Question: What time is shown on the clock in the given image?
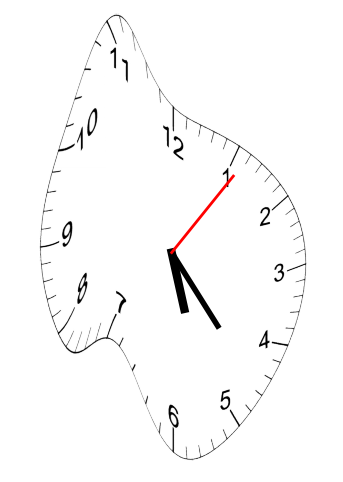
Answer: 05:23:06